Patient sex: M
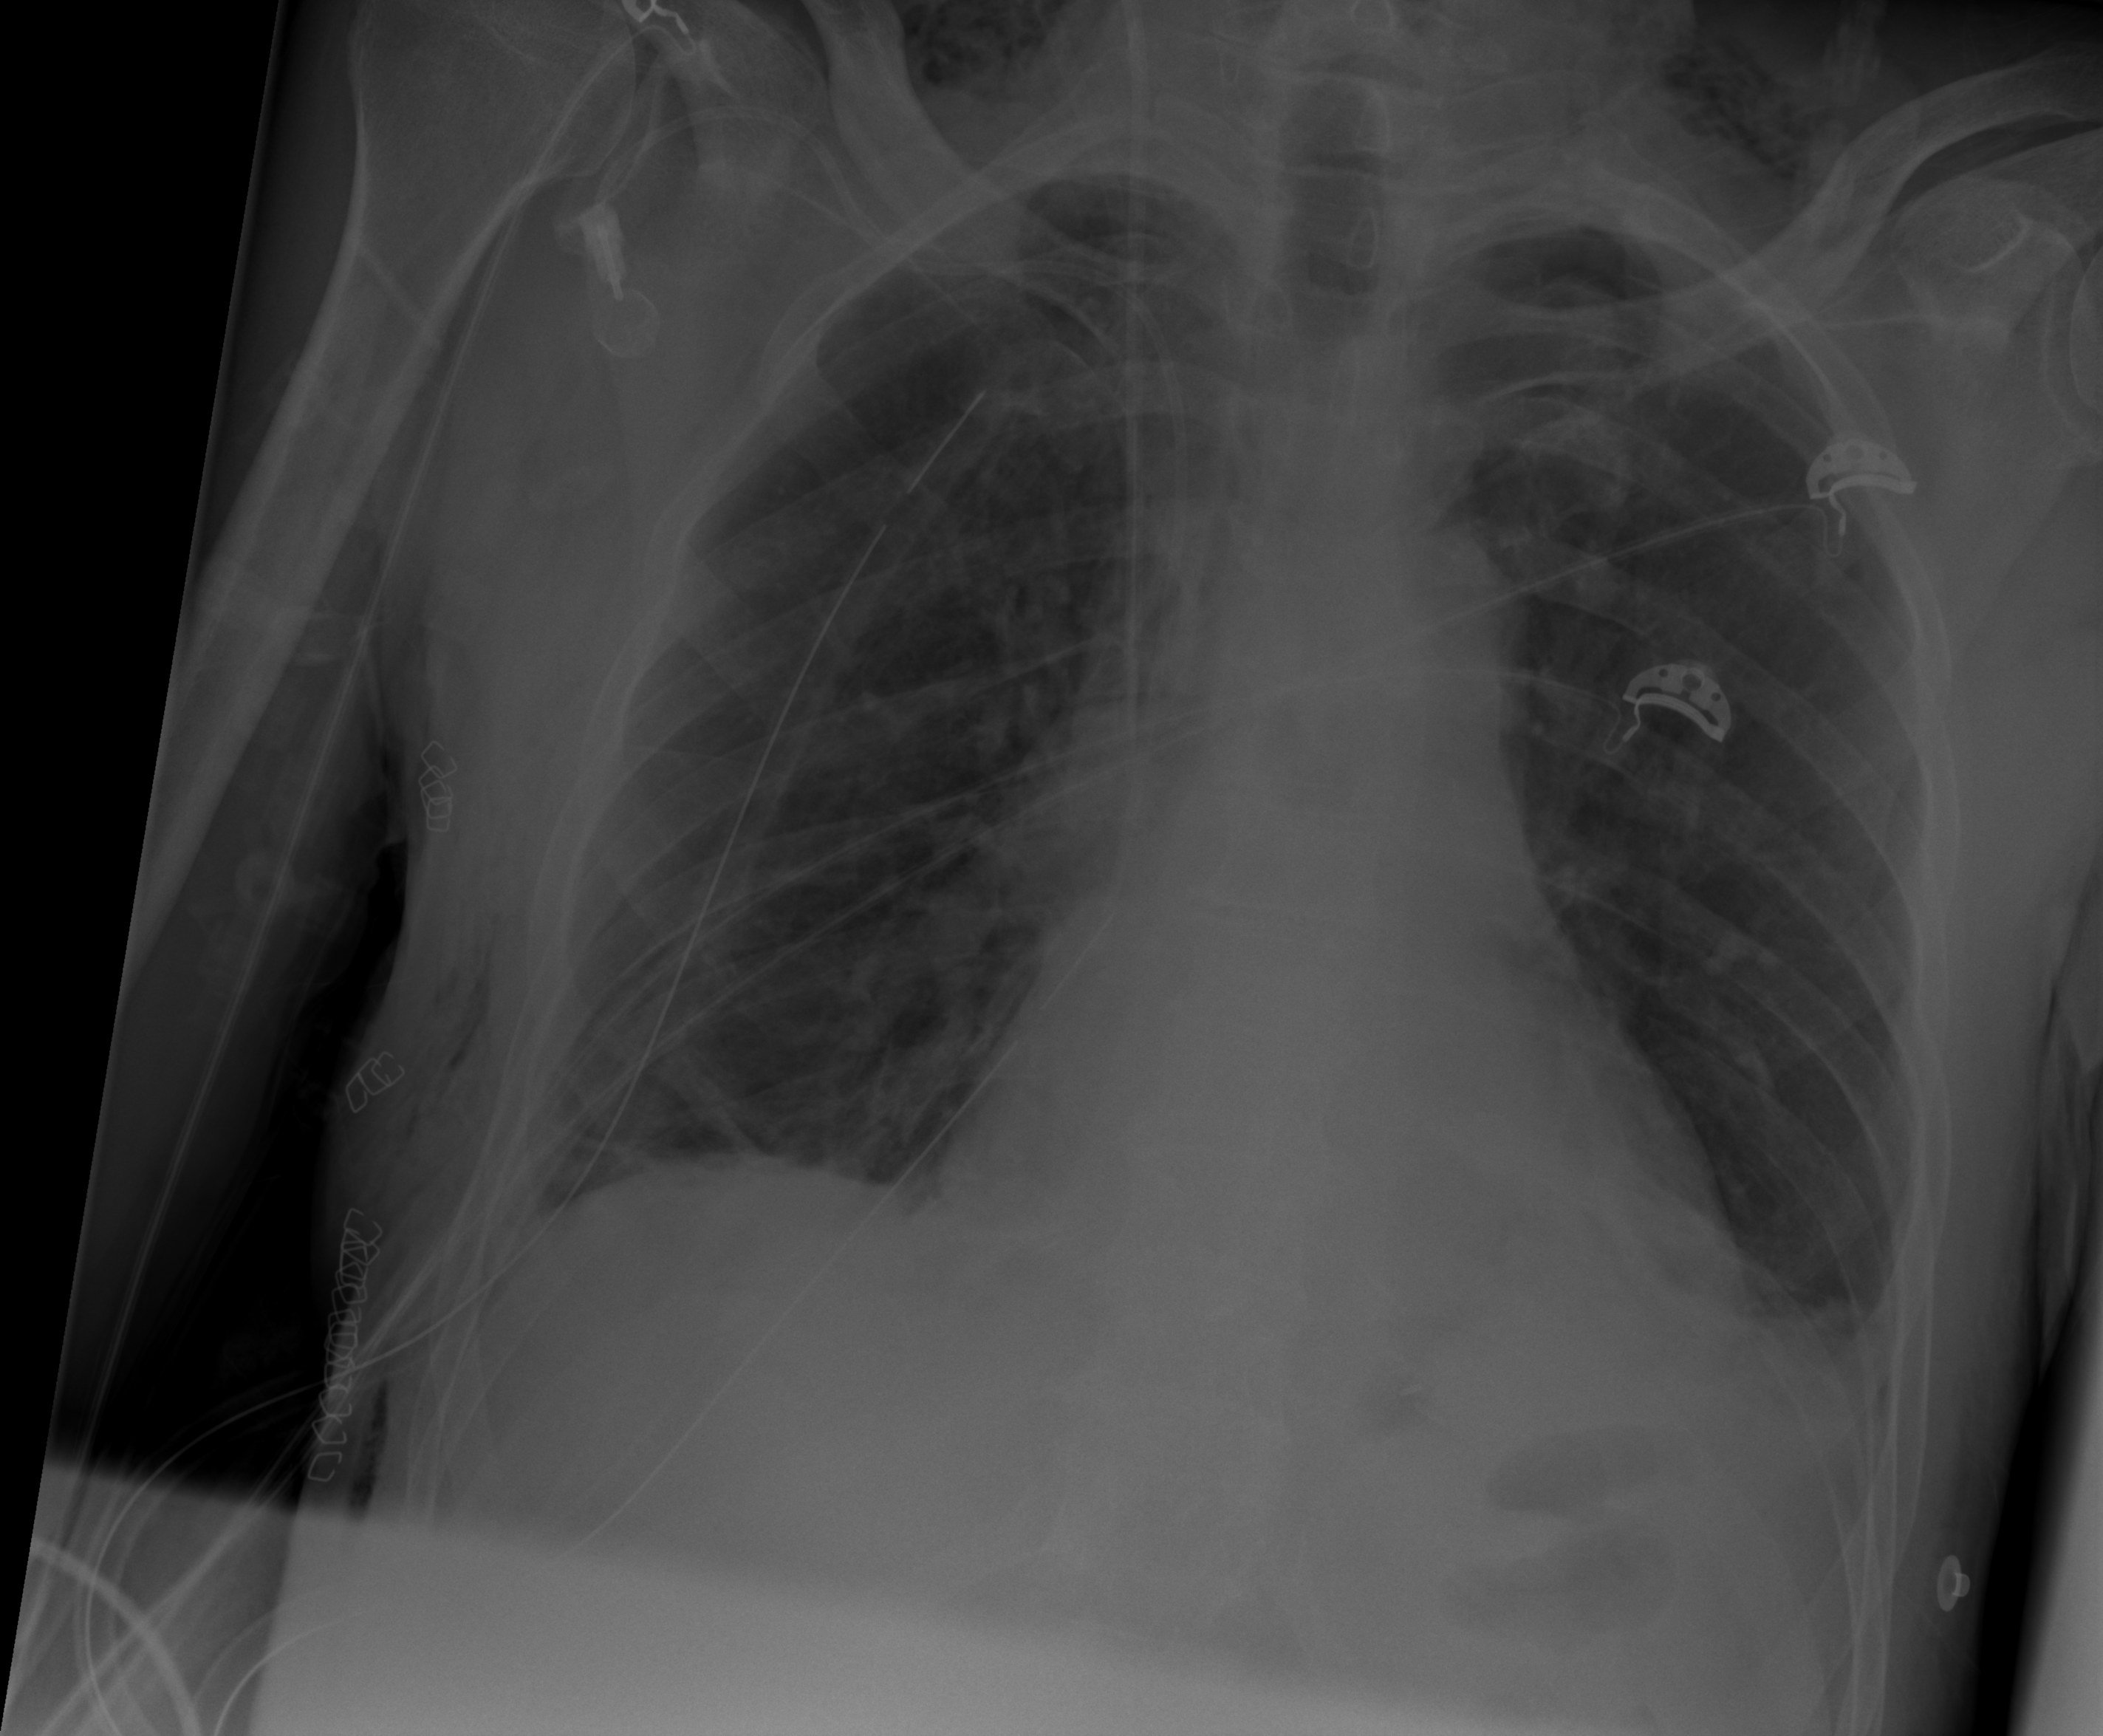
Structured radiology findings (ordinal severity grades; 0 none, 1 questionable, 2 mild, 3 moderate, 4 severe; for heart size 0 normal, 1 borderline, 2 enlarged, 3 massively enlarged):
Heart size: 1
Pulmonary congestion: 0
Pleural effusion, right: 2
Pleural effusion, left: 2
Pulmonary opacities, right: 0
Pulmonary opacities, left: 0
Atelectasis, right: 2
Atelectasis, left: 2